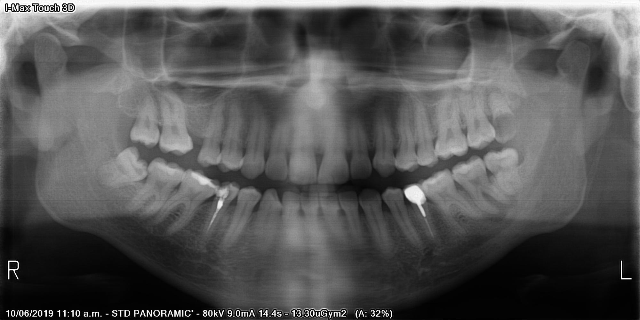
adult